Question: I would like to create a 'JTable' like the below picture:
Which 'java' class will be used and possibly how?
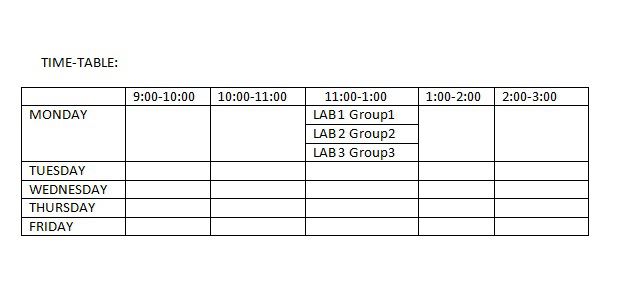
Answer: basically you can put any type of 'JComponents' to the 'JTable' cell, depends of if is contents editable, thats talking me about follows
- 'JTable' with one 'TableColumn' without 'TableHeader' - 'JPanel' ('GridBagLayout') with 'JLabels' or 'JTextFields'- 'JList'